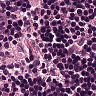
Metastatic tissue present: no